Field crop: maize
Growth stage: 2
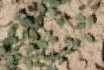
Species: convolvulus